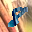
Label: 8